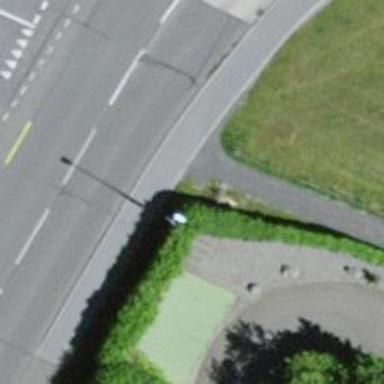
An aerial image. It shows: Cycle barrier.